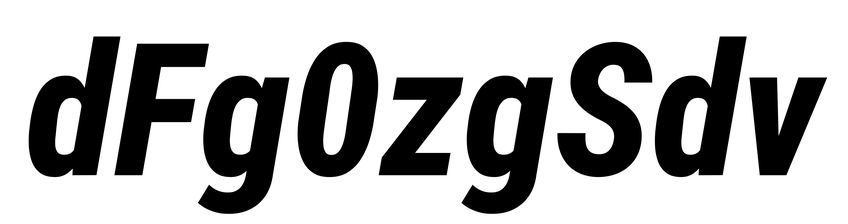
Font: Roboto-Italic_Condensed_ExtraBold_Italic